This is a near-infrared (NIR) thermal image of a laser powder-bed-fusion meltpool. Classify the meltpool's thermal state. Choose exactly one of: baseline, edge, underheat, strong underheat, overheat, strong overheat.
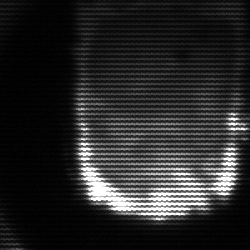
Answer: baseline